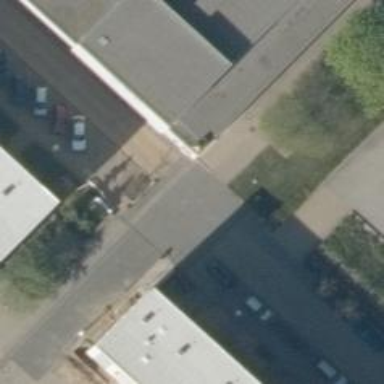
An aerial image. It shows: Living street.